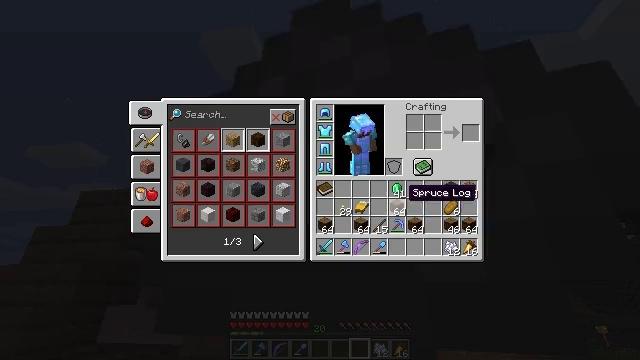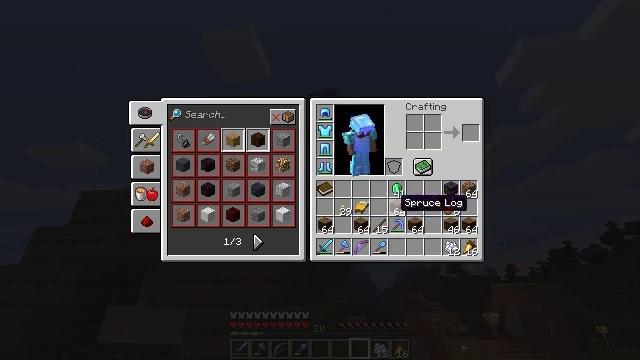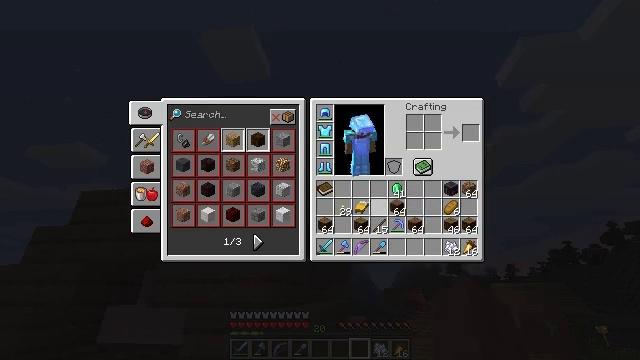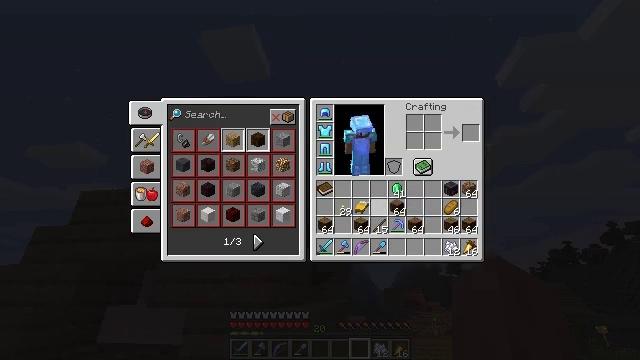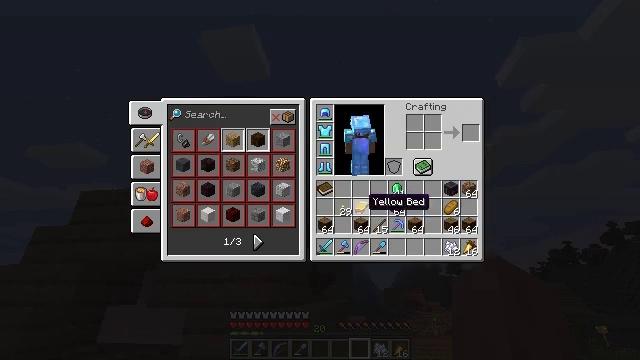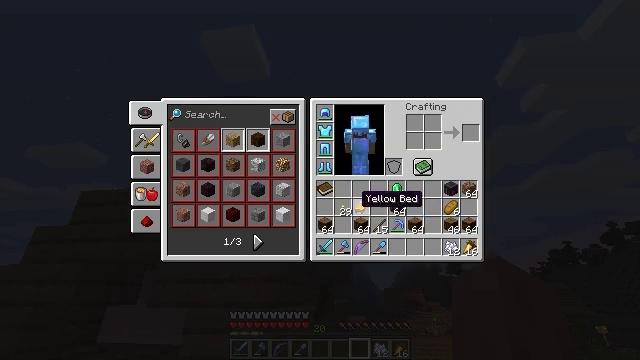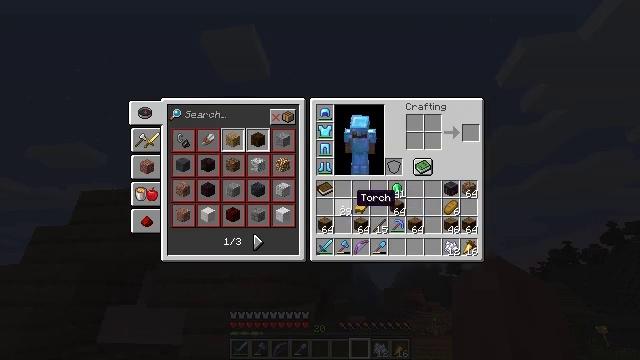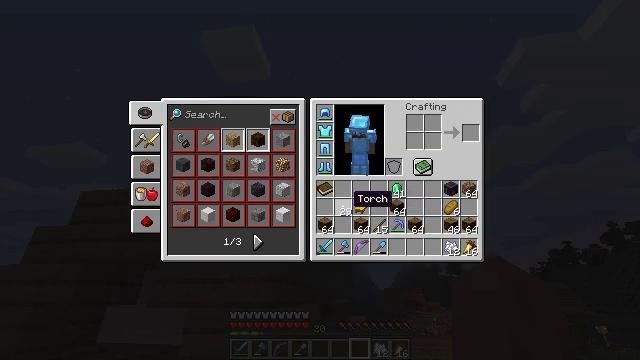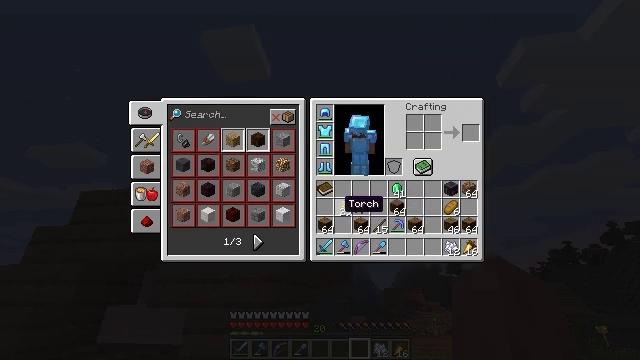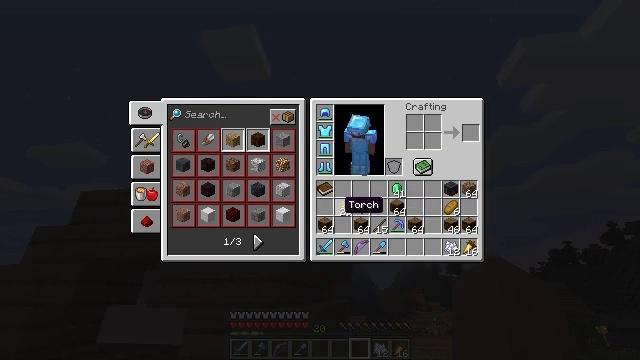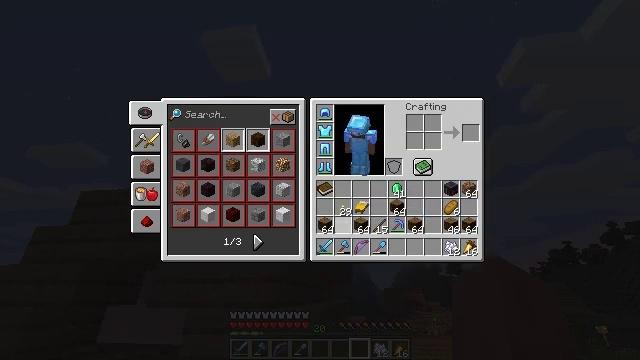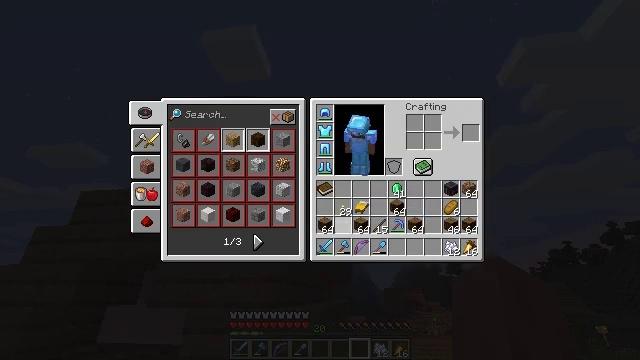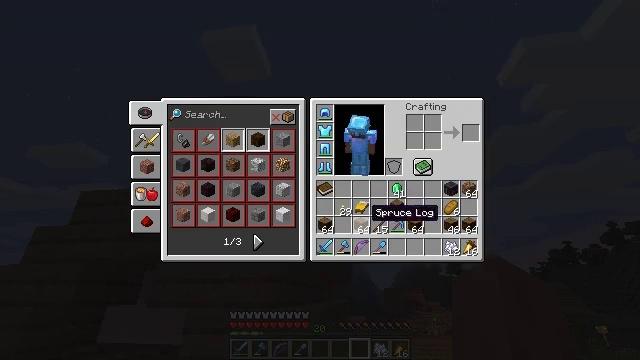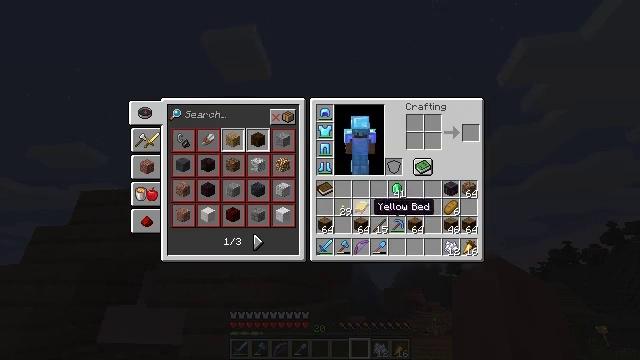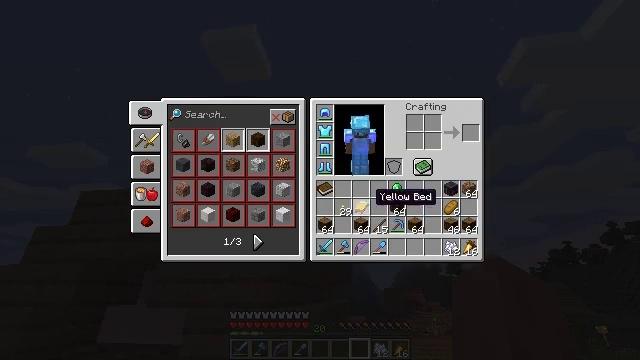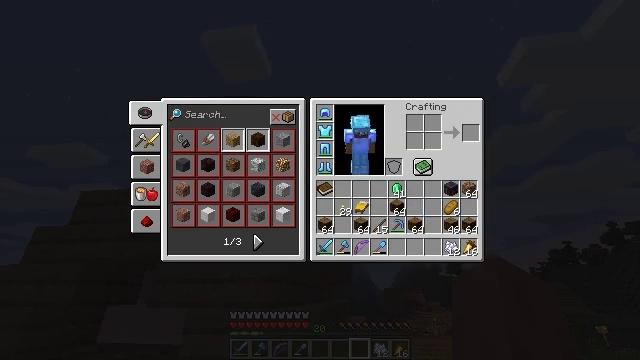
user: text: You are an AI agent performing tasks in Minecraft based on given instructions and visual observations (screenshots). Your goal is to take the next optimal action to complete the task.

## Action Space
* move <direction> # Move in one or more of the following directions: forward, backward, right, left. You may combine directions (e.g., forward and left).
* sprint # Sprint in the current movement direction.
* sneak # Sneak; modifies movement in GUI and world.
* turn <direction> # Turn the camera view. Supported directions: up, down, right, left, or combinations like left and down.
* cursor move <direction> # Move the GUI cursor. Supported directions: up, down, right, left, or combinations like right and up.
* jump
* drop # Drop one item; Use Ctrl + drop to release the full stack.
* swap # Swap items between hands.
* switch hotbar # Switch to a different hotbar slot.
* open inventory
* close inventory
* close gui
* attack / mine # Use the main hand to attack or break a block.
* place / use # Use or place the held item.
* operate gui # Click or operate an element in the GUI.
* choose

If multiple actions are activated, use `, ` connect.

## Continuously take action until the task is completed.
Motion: motion action
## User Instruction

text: Drop a book.
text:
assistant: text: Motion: sprint, cursor move left and down, open gui
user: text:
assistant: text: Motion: sprint, cursor move left
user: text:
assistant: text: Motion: sprint, cursor move left
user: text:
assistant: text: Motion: sprint, cursor move left
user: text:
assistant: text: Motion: sprint, cursor move left
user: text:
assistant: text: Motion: sprint
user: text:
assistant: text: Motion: sprint
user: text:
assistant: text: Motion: sprint, cursor move left
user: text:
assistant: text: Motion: sprint
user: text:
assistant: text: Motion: sprint
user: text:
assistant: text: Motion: sprint
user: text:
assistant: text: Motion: sprint, cursor move right
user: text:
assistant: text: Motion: sprint
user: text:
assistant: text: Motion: sprint, cursor move up
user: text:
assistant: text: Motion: sprint, cursor move left and up
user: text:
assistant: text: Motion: sprint, cursor move left
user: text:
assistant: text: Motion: sprint
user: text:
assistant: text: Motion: sprint
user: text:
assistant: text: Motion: sprint, cursor move down
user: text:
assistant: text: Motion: sprint
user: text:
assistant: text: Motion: sprint, drop
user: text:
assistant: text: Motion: sprint, drop
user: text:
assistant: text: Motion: sprint
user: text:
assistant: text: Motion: sprint, cursor move right and down
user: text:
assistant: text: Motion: sprint
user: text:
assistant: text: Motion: sprint